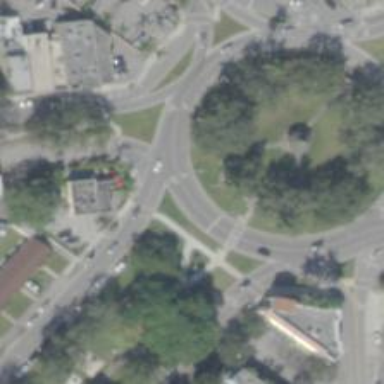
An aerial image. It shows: Secondary road with asphalt surface leading to roundabout.